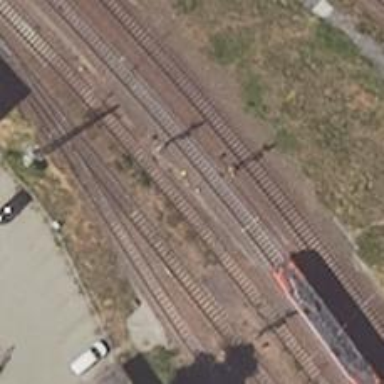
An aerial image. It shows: Railway signal.